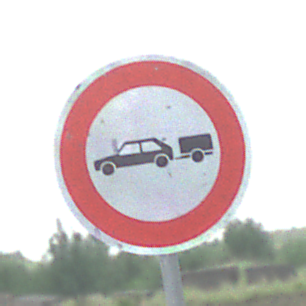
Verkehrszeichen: VerbotPersonenkraftwagenMitAnhaenger
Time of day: MorningAfternoon
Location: Outdoor (Nature)
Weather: PartlyCloudy
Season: NotSpecified
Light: Natural